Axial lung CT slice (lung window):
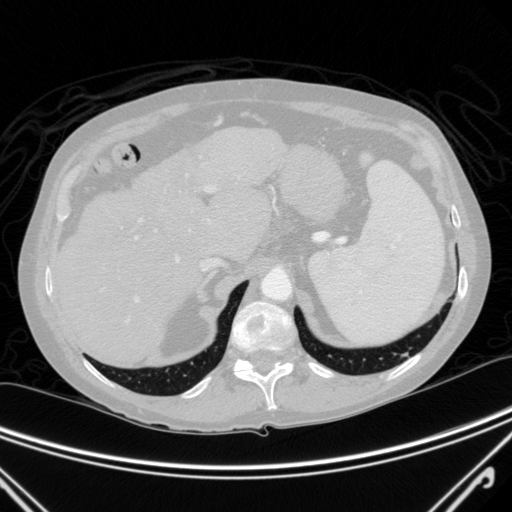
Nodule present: no